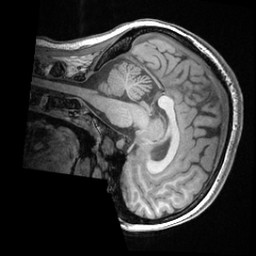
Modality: T1w
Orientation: sagittal
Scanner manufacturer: ge
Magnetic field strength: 3 T
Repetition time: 0.008572 s
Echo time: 0.003384 s